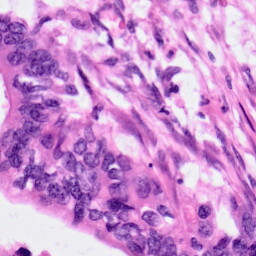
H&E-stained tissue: Pancreatic